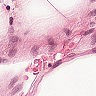
Metastatic tissue present: no